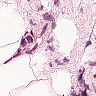
Metastatic tissue present: no